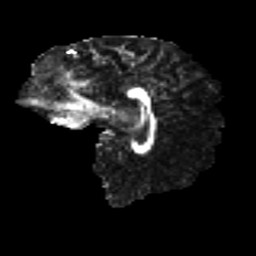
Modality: FA
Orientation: sagittal
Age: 29
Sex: male
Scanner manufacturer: ge
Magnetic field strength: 3 T
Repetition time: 7.8 s
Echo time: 0.0609 s